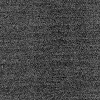
Atmospheric dust classification: dusty